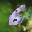
Label: 6